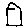
Label: house